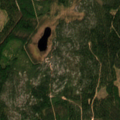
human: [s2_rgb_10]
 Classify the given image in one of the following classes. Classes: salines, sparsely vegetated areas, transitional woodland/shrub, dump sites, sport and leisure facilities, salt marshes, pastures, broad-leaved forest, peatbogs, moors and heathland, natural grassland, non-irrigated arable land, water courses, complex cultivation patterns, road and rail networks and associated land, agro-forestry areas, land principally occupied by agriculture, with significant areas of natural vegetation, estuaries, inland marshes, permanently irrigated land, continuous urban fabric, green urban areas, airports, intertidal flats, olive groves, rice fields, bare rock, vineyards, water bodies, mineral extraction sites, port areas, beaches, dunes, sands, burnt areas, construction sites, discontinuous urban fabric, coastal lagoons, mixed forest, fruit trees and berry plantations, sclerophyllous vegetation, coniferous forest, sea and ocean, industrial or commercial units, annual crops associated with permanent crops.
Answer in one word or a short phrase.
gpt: coniferous forest, mixed forest, transitional woodland/shrub